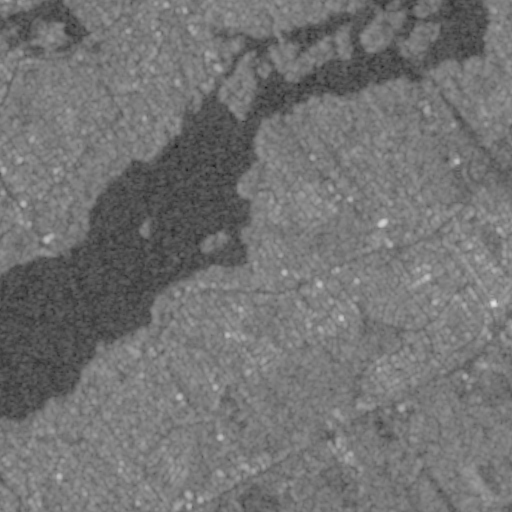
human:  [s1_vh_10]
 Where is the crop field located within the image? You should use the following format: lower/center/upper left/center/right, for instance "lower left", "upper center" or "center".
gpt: The crop field is located in the lower right of the image.
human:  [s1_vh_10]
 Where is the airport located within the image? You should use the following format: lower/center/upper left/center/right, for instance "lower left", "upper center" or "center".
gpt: There is no airport in the image.

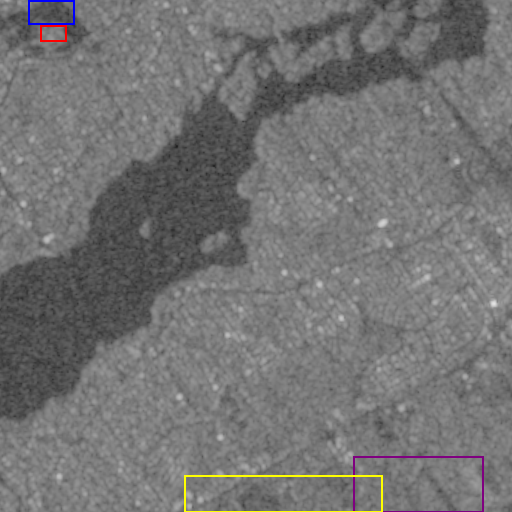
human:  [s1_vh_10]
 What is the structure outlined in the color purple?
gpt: The structure outlined in purple is a crop field.
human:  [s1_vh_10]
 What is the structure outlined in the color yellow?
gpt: The structure outlined in yellow is a park.
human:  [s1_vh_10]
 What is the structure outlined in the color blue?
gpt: The structure outlined in blue is a parking lot.
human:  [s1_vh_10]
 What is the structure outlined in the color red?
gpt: The structure outlined in red is a building.
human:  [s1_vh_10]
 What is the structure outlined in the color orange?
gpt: There is no orange outline.